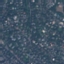
Land use / land cover: Residential